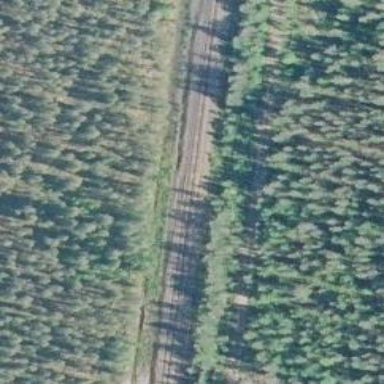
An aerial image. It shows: Signal on the railway track. It is positioned in the track.